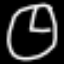
Label: clock